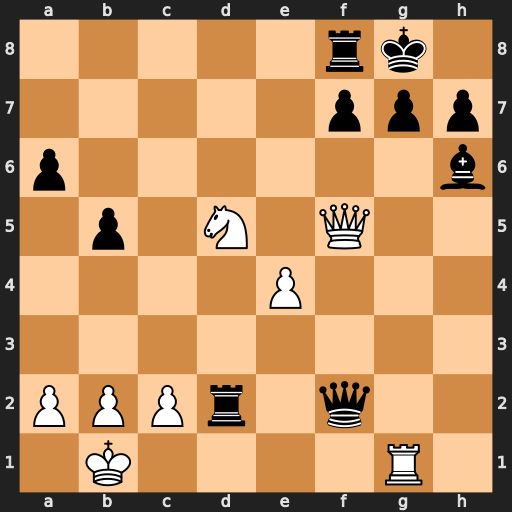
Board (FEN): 5rk1/5ppp/p6b/1p1N1Q2/4P3/8/PPPr1q2/1K4R1
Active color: w
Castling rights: -
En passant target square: -
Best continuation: Nf6+ Kh8 Qxh7#